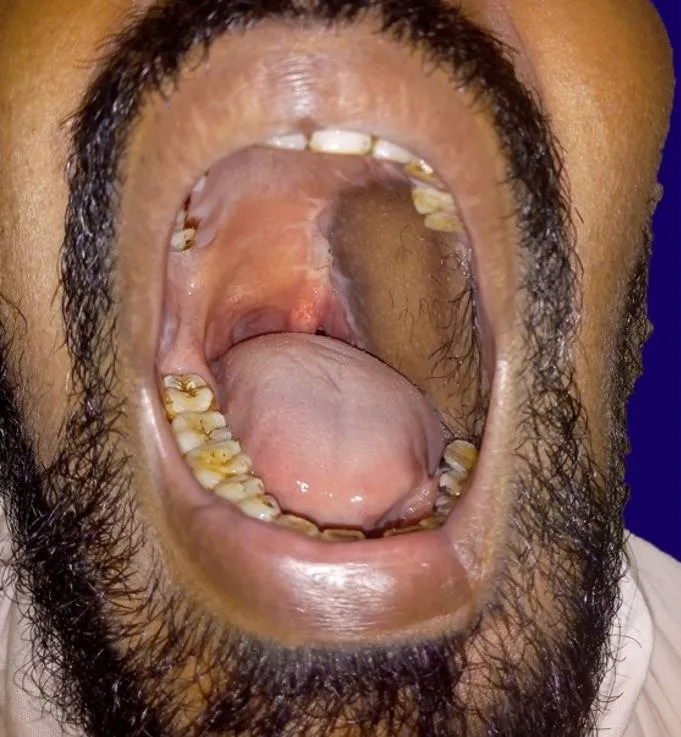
Complete closure of the surgical defect with pectoralis major myocutaneous flap six weeks after the surgery.
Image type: medical_photograph (oral_photograph)